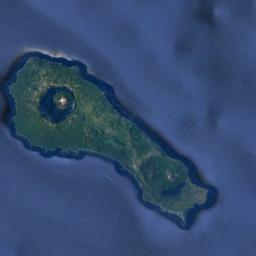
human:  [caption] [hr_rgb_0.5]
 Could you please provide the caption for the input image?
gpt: The island has two craters and dense vegetation and the waters around the island is deep blue .

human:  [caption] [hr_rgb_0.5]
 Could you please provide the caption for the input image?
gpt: The islands are not large .

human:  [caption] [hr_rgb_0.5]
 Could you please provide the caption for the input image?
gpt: There are many trees on the island .

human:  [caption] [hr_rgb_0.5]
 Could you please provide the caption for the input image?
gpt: The irregularly shaped green island is surrounded by blue water and there are two lakes on the island .

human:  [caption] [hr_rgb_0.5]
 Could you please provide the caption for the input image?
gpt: The green island is on a blue sea .